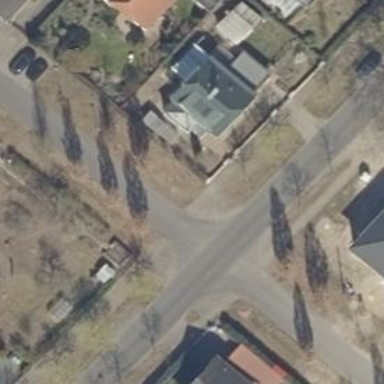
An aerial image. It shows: Unmarked road crossing.